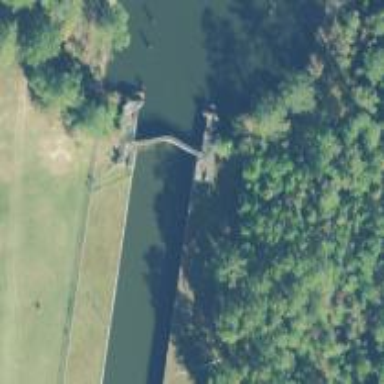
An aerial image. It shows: Lock gate on waterway.